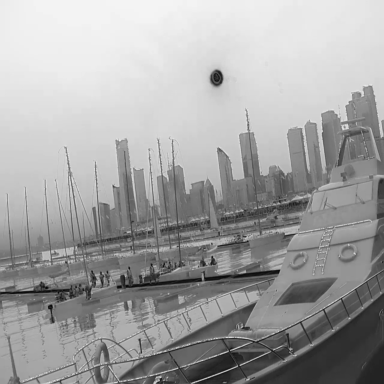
There are 12 objects shown in the infrared image, including a canoe, and 11 sailboats.